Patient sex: M
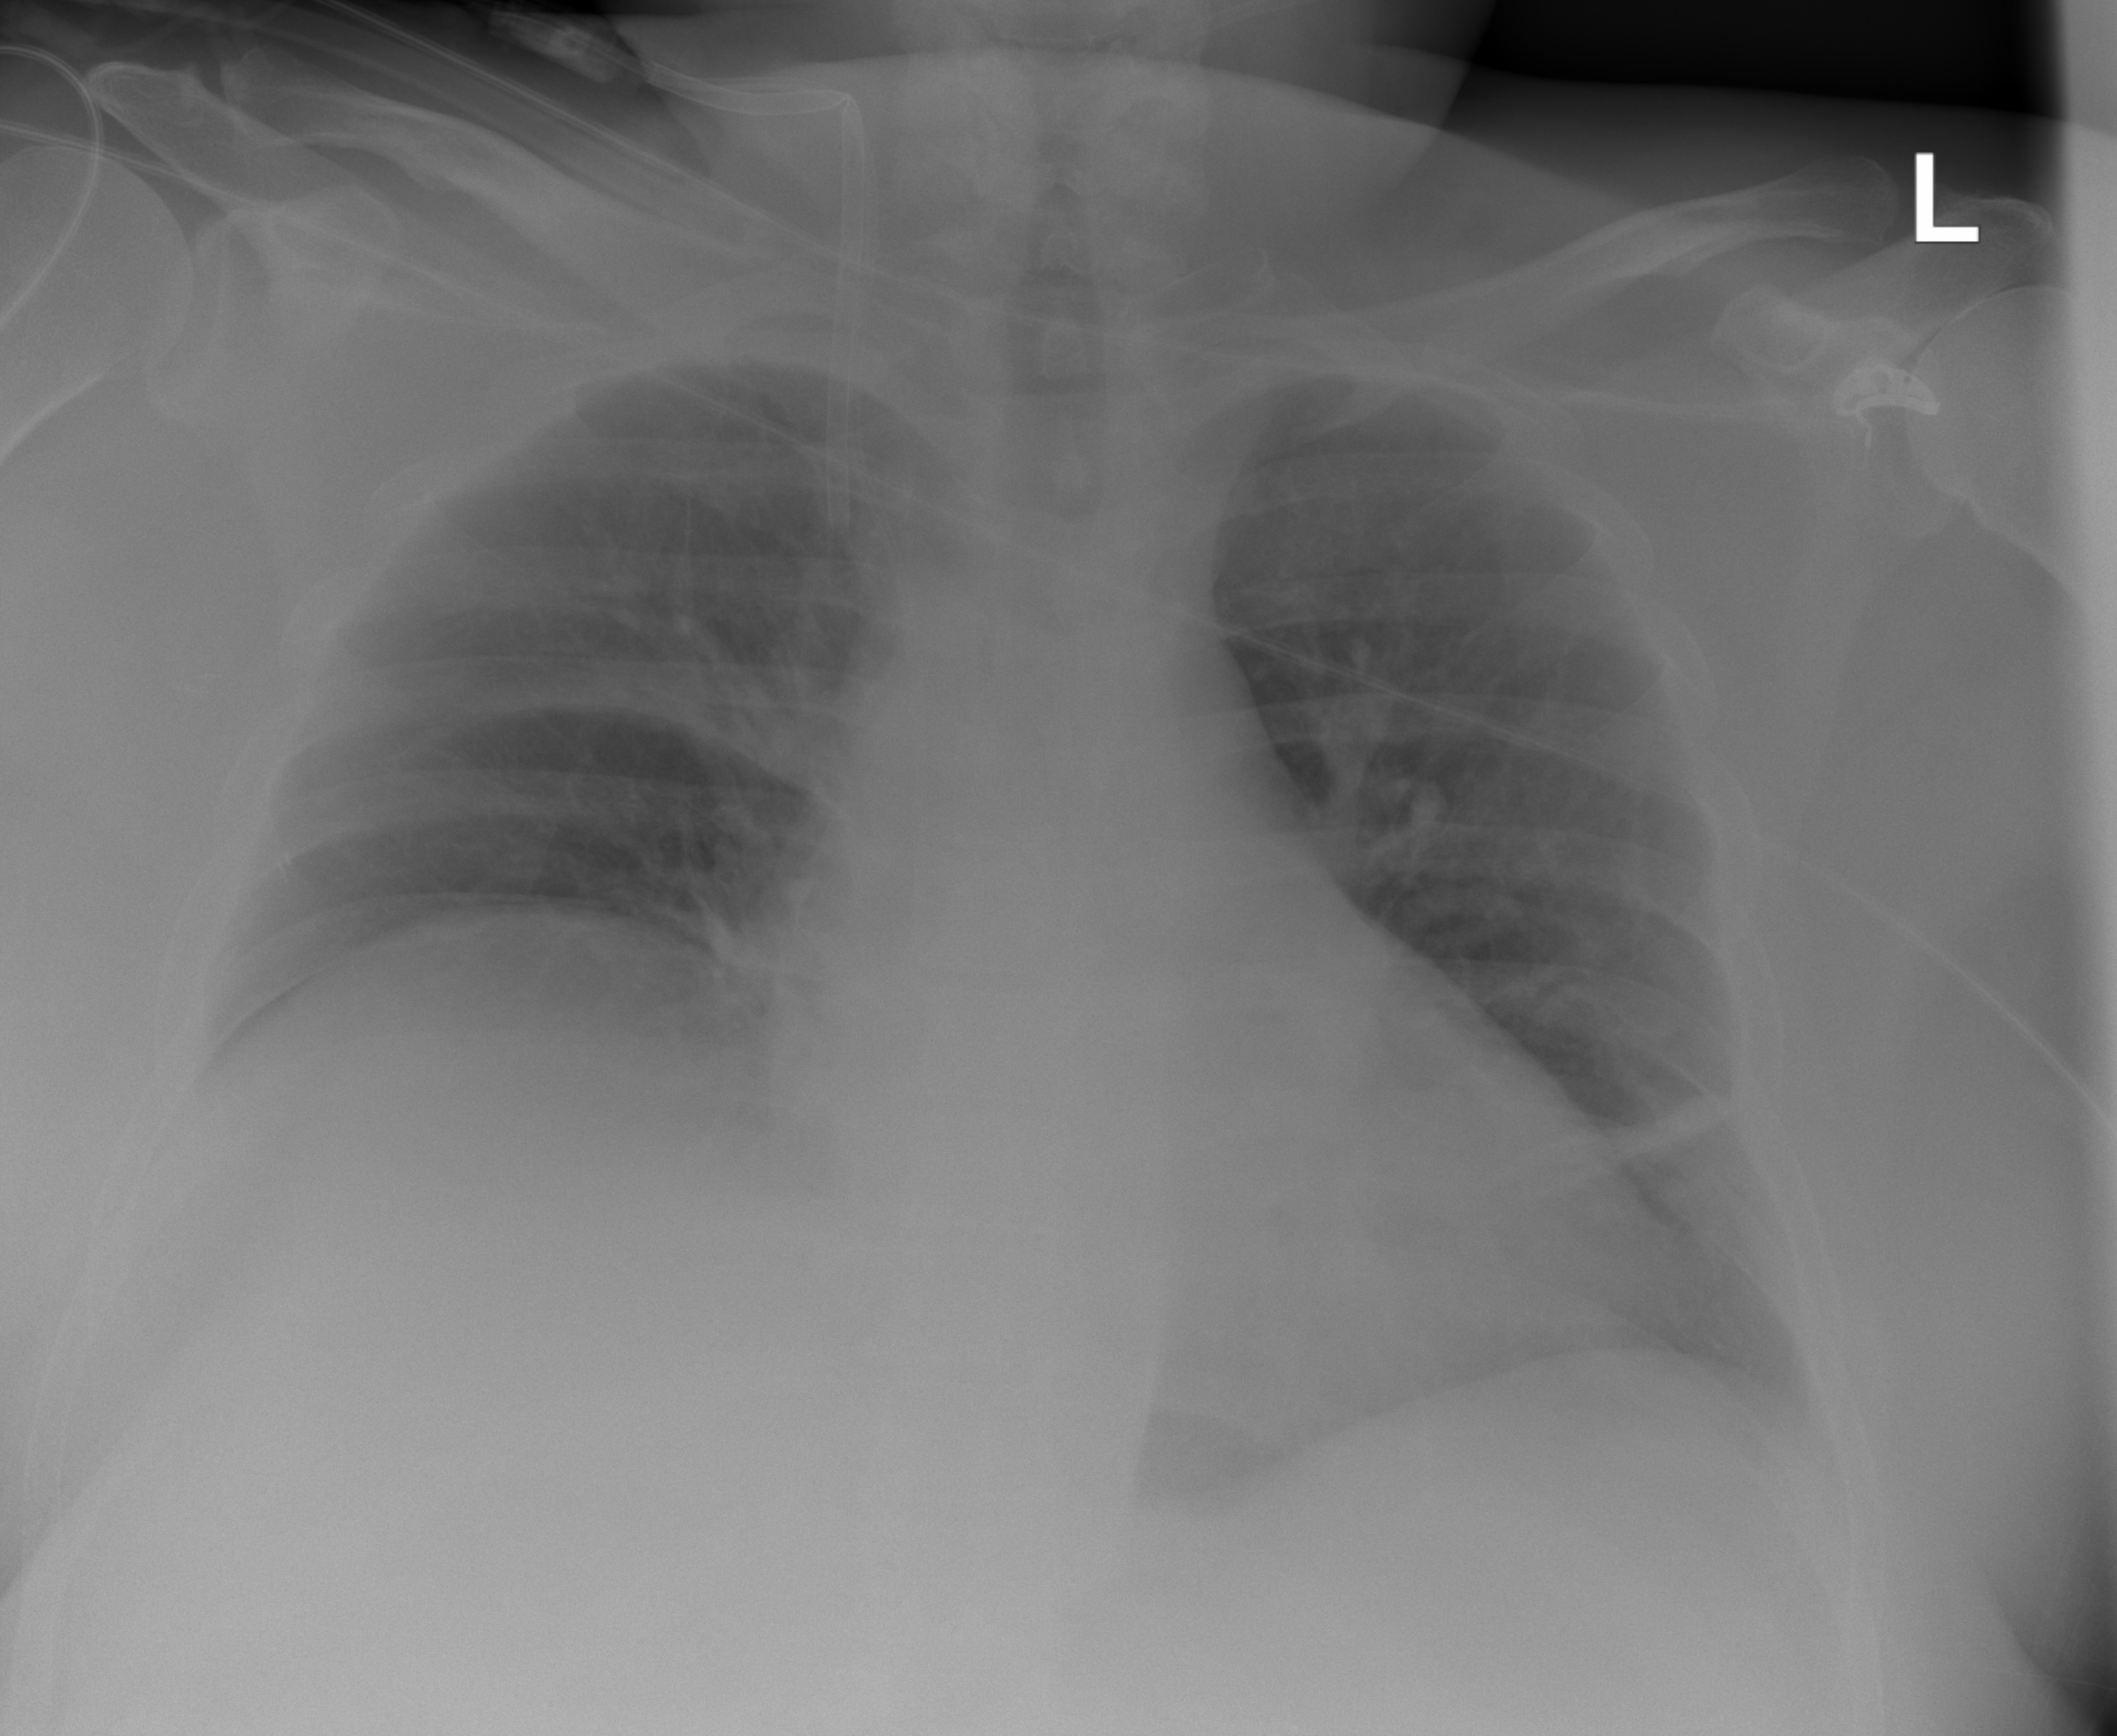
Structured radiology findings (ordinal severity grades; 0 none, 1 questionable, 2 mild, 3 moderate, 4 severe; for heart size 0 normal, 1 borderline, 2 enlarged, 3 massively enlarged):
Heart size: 2
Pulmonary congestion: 0
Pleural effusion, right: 0
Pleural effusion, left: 0
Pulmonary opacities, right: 0
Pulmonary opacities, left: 0
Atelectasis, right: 0
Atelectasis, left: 2